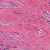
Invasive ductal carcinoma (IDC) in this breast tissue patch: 0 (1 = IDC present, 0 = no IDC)